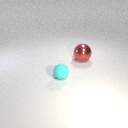
small cyan rubber sphere to the left of large red metal sphere